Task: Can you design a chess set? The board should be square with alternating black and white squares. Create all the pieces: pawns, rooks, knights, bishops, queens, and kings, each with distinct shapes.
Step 2473:
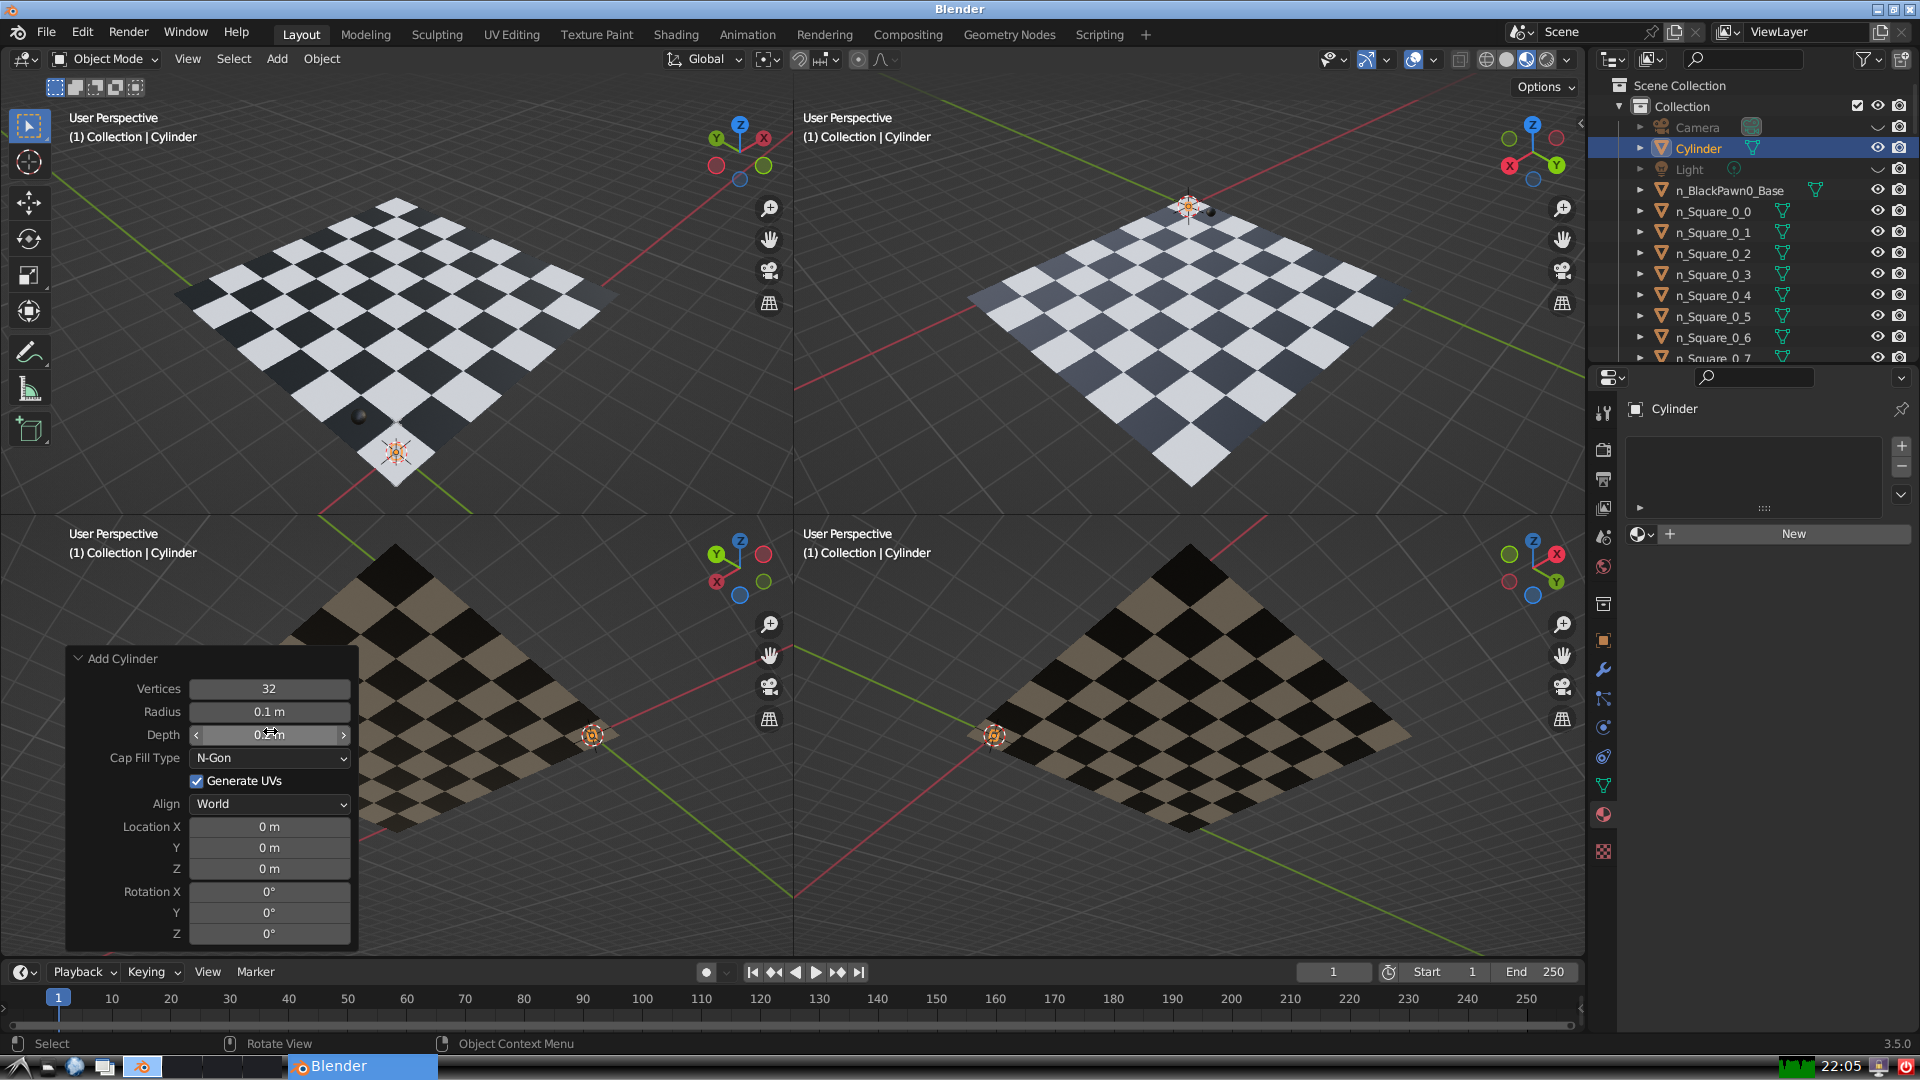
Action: {"mouse_move": [270, 824]}